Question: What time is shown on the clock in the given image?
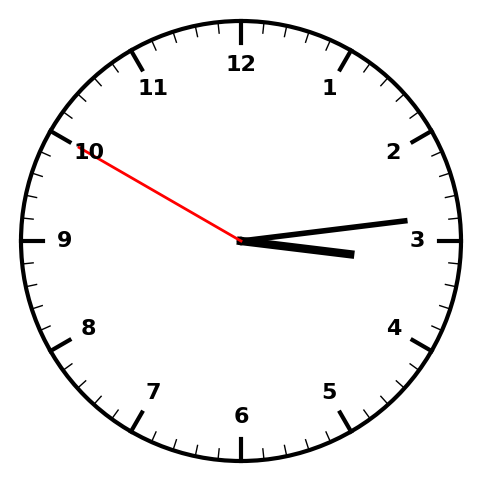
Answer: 03:13:50